Question: I already have a webhook, and I am using it to change the assistant answers.
But I can't figure out how to send a suggestions card or a link, as you can send them from web GUI ().
Should I send them as a 'JSON object' under the 'data' name.

<URL>
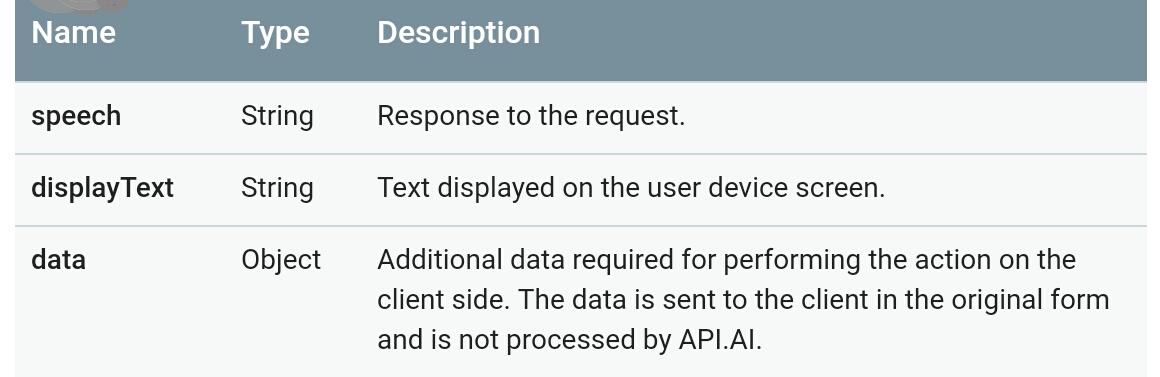
Answer: The general form for the JSON body of a response to a API.AI fulfillment webhook call that will include a Action on Google rich response for a simple response and a card is below. If you want to use lists or carousel the documentation is <URL>:
'''
{
"speech": "This is a API.AI default speech response",
"displayText": "This is a API.AI default display text response",
"data": {
"google": {
"expectUserResponse": true,
"isSsml": false,
"noInputPrompts": [],
"richResponse": {
"items": [
{
"simpleResponse": {
"textToSpeech": "This is a simple speech response for Actions on Google.",
"displayText": "This is a simple display text response for Action on Google."
}
},
{
"basicCard": {
"title": "Title: this is a title",
"subtitle": "This is a subtitle",
"formattedText": "This is a basic card. Text in a basic card can include "quotes" and most other unicode characters including emoji . Basic cards also support some markdown formatting like *emphasis* or _italics_, **strong** or __bold__, and ***bold itallic*** or ___strong emphasis___ as well as other things like line
breaks",
"image": {
"url": "https://developers.google.com/actions/images/badges/XPM_BADGING_GoogleAssistant_VER.png",
"accessibilityText": "Image alternate text"
},
"buttons": [
{
"title": "This is a button",
"openUrlAction": {
"url": "https://assistant.google.com/"
}
}
]
}
}
]
}
}
}
}
'''